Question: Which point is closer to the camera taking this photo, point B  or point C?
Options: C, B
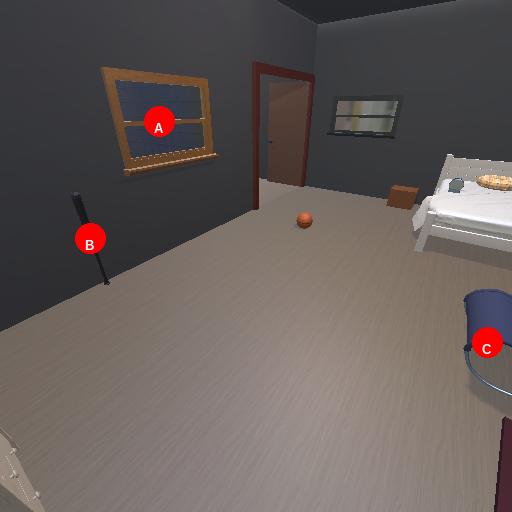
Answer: C